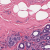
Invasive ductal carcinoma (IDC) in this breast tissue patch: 0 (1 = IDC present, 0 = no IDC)